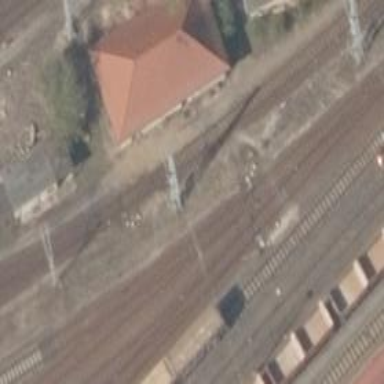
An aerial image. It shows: Railway switch.